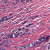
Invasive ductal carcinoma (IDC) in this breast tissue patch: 1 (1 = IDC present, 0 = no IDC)